Field crop: tomato
Growth stage: 2
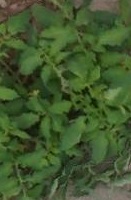
Species: tomato